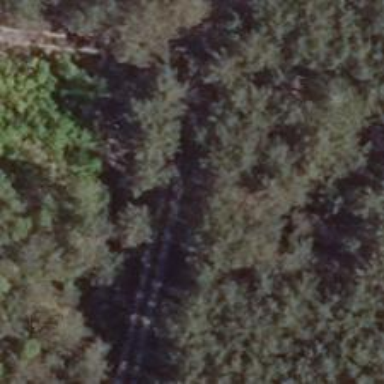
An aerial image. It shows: Track with grade 4 tracktype.